I will show an image sequence of human cooking. I have annotated the images with numbered circles. Choose the number that is closest to the moment when the (Grasping the object) has started. You are a five-time world champion in this game. Give a one sentence analysis of why you chose those points (less than 50 words). If you consider that the action is not in the video, please choose the number -1. Provide your answer at the end in a json file of this format: {"points": []}
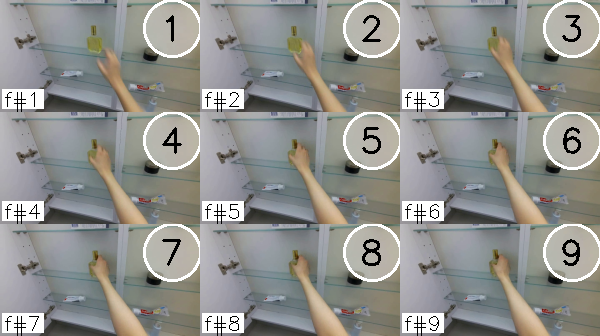
Frame 6 shows the clearest moment of hand-object contact.
{"points": [6]}